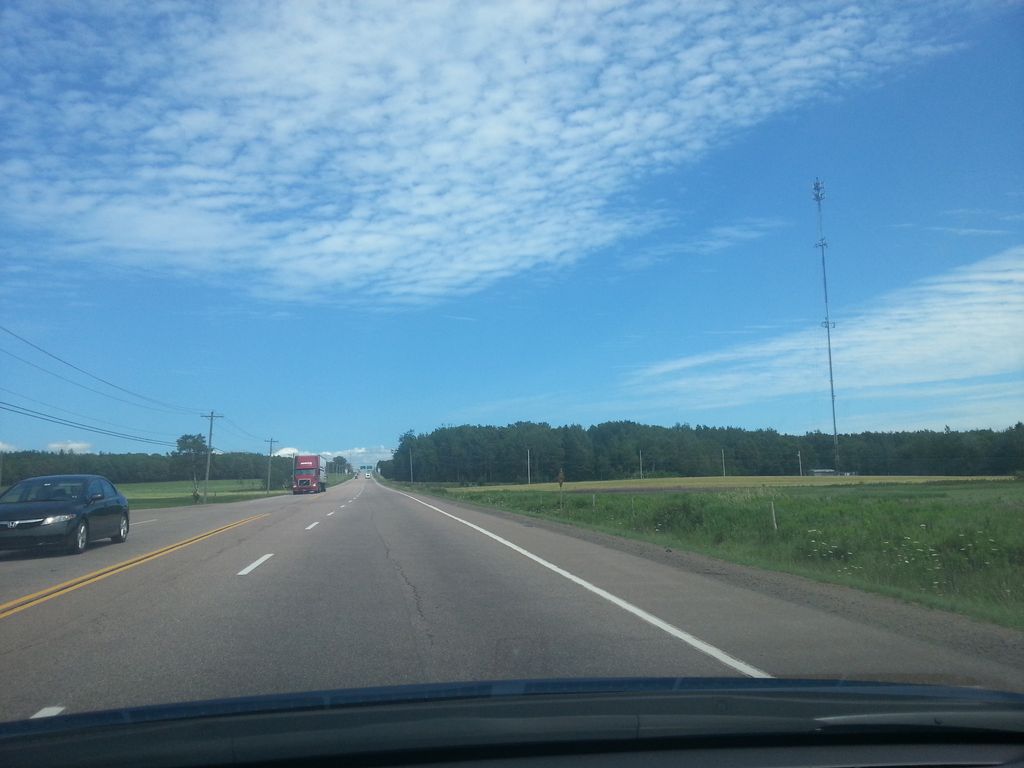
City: charlottetown